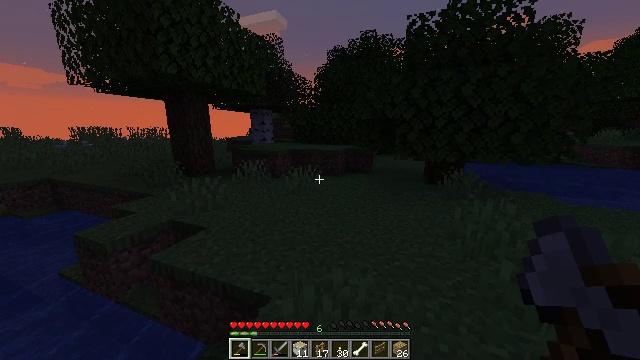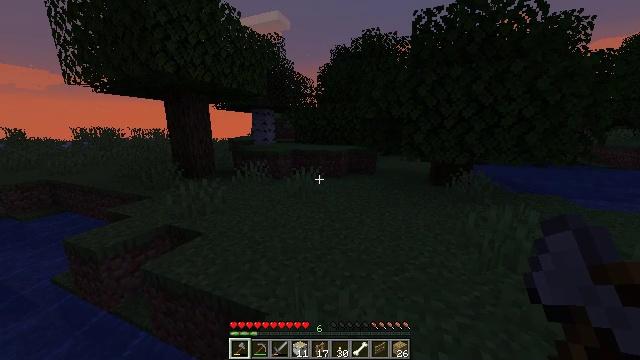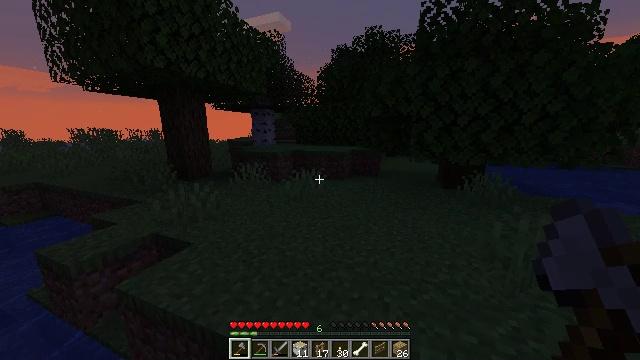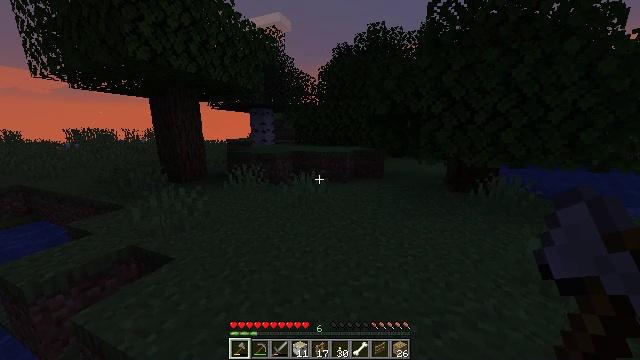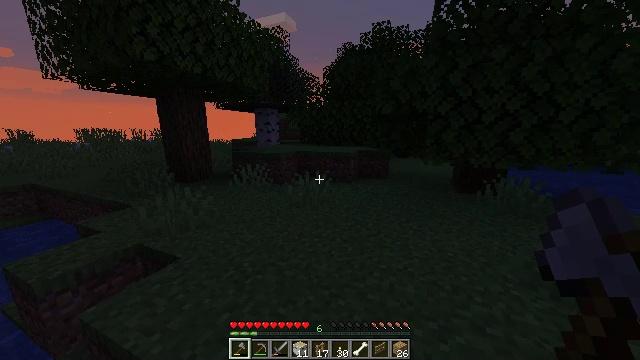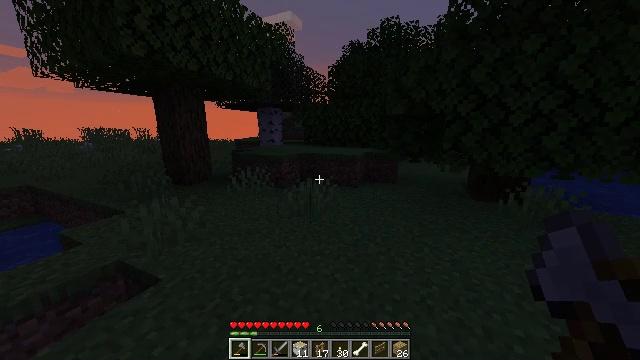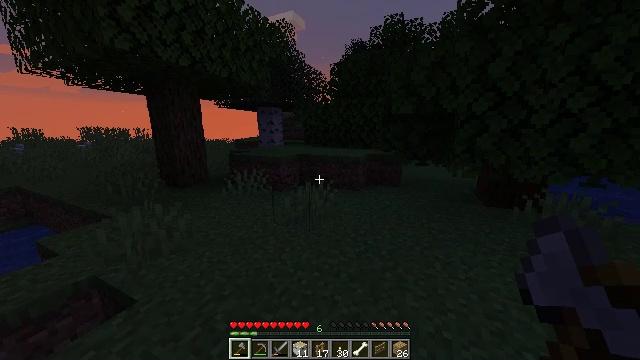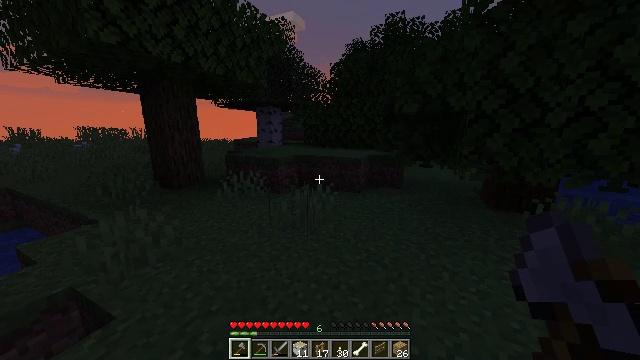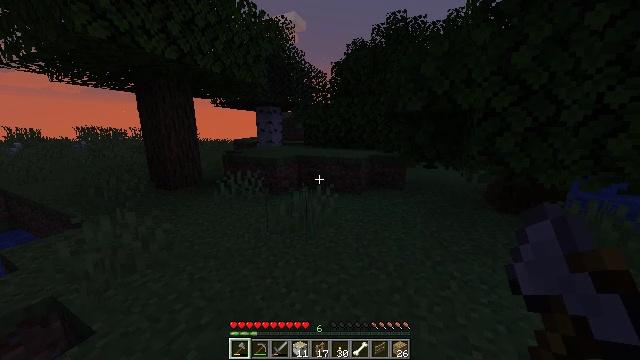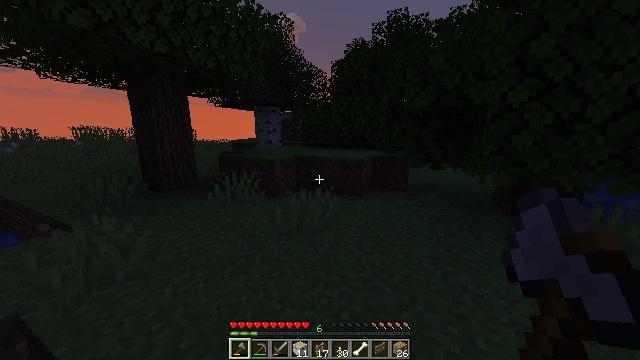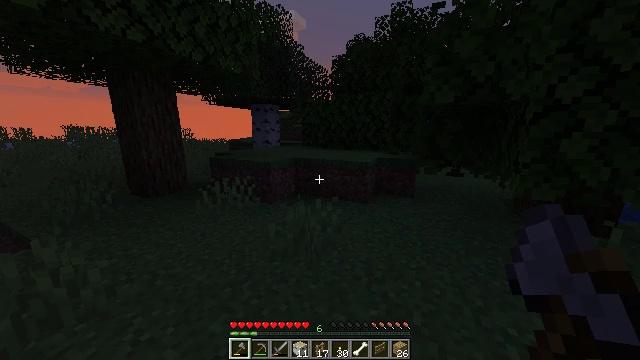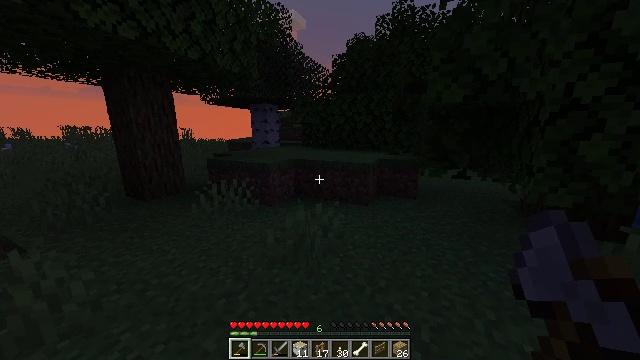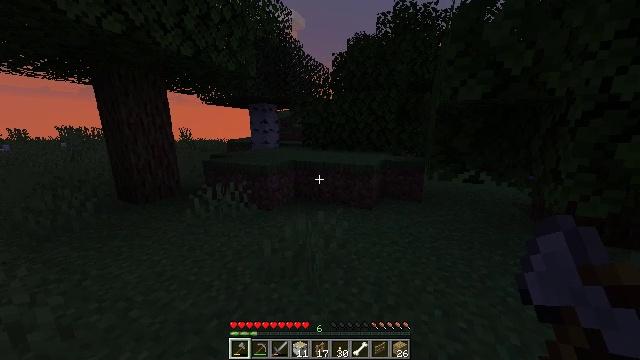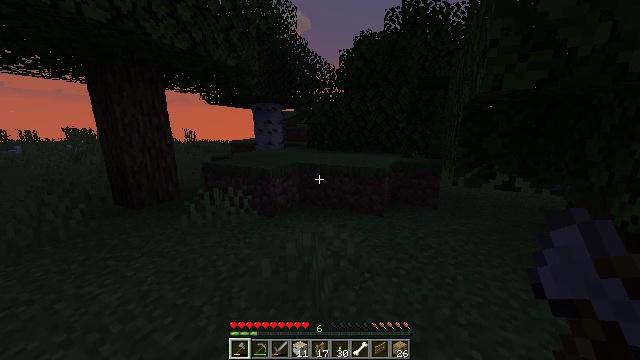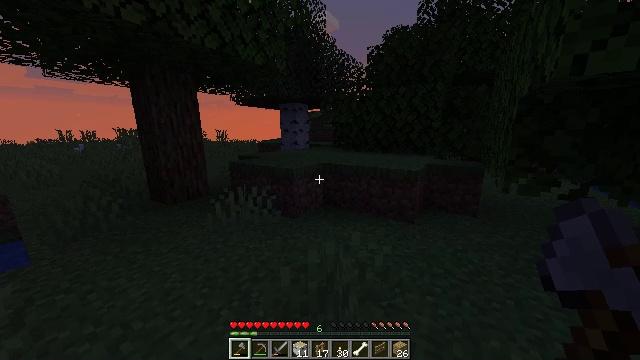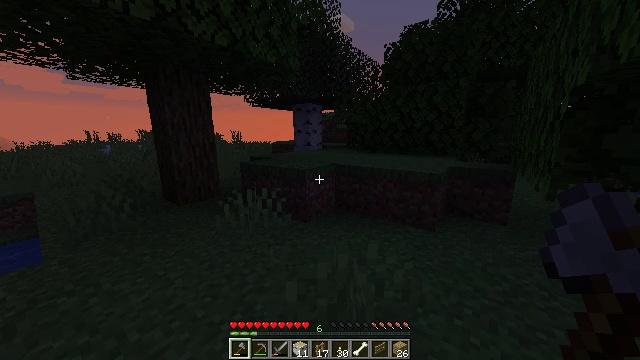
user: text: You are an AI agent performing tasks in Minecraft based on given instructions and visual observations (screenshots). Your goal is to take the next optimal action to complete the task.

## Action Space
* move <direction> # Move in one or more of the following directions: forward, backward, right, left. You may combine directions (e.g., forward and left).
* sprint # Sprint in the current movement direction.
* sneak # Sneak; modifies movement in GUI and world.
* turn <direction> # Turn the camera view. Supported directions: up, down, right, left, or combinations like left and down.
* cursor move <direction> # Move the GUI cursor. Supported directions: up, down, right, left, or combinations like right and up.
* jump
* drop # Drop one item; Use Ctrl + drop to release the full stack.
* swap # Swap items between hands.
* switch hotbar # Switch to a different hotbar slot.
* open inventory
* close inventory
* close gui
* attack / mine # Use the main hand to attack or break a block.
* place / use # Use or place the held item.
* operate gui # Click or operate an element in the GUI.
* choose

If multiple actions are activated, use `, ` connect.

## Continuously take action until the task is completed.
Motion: motion action
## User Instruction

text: In the crafting table, craft a gray bed.
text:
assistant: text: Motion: move forward, sprint
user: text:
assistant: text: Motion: move forward, sprint
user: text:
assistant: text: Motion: move forward, sprint
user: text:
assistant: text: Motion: move forward, sprint, turn left
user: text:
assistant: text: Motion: move forward, sprint, turn left
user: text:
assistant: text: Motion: move forward, sprint
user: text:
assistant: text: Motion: move forward, sprint
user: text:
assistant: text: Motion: move forward, sprint
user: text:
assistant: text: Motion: move forward, sprint
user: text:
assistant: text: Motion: move forward, sprint
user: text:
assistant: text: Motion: move forward, sprint
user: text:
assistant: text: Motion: move forward, sprint
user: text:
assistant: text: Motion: move forward, sprint, turn left
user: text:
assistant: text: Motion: move forward, sprint, turn left
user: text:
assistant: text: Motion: move forward, sprint, turn left
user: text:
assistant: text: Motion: move forward, sprint
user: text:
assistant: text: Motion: move forward, sprint
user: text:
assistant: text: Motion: move forward, sprint
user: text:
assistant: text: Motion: move forward, sprint
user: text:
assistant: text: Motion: move forward, sprint
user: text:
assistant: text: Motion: move forward, sprint
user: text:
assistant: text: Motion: move forward, sprint
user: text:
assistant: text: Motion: move forward, sprint
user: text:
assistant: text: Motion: move forward, sprint
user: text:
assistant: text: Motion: move forward, sprint, jump
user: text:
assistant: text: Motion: move forward, sprint, jump
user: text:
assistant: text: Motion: move forward, sprint, jump
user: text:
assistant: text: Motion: move forward, sprint, jump
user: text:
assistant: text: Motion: move forward, sprint, jump
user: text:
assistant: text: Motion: move forward, sprint